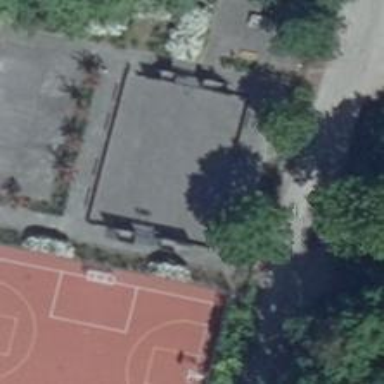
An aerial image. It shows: Basketball court in the leisure land pitch.